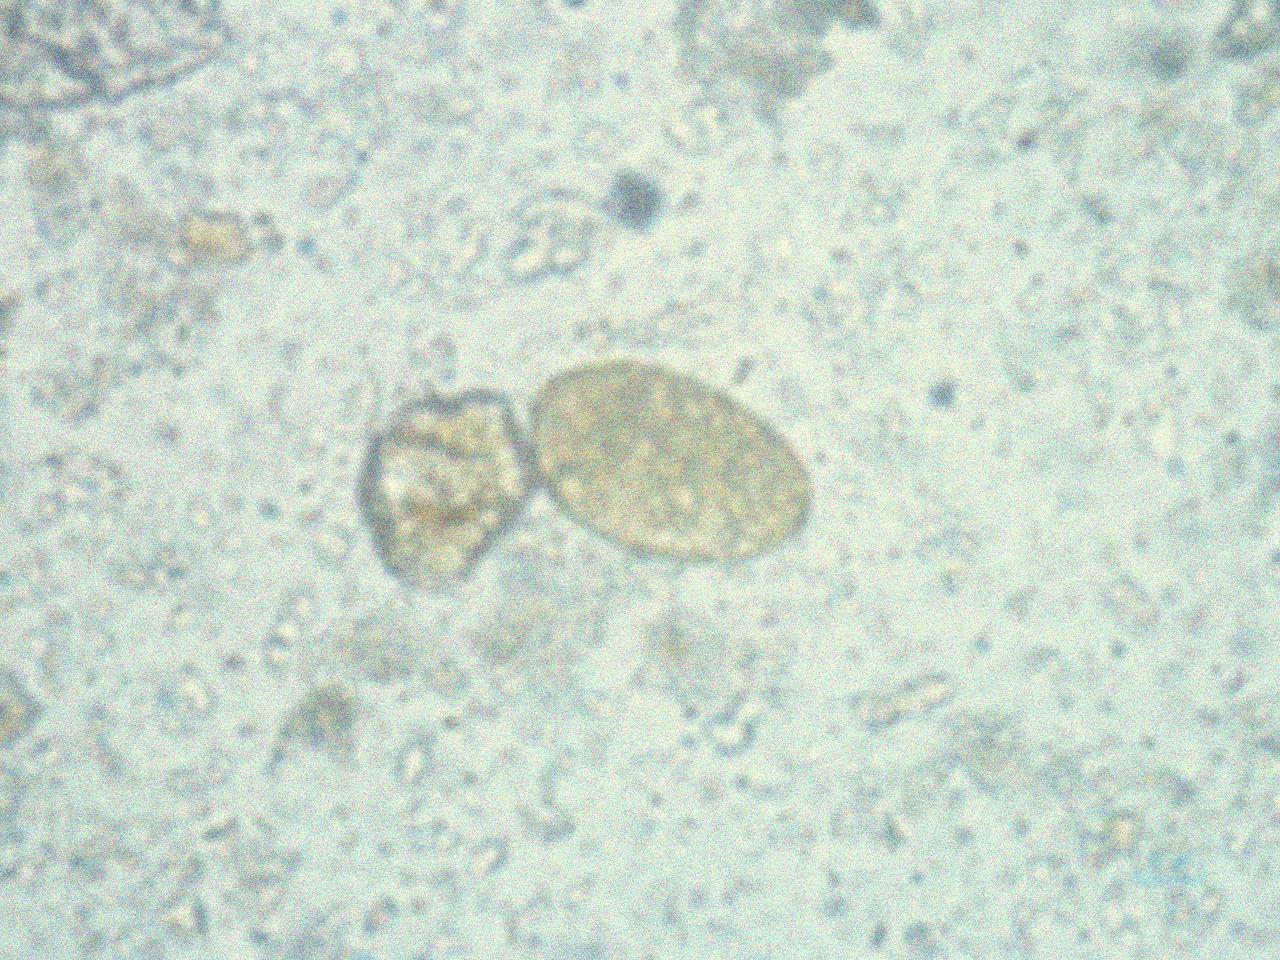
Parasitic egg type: Paragonimus spp